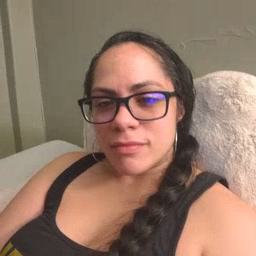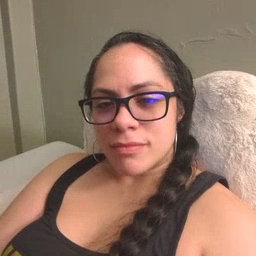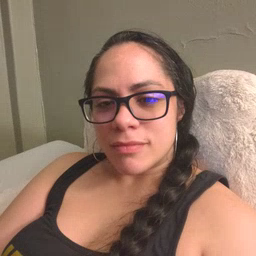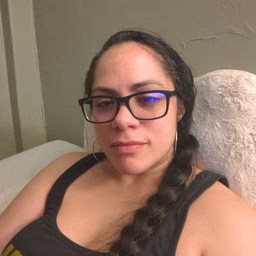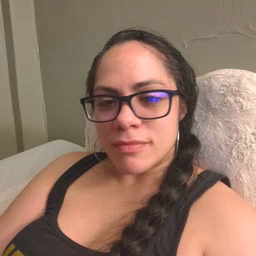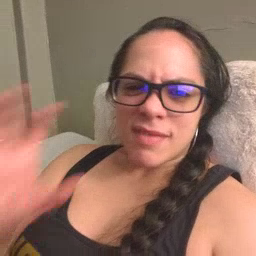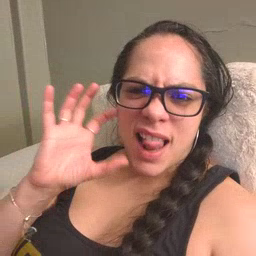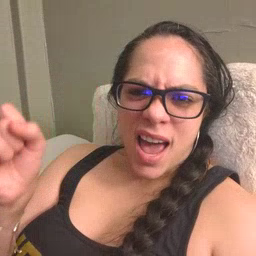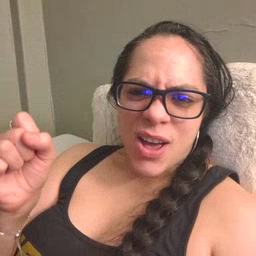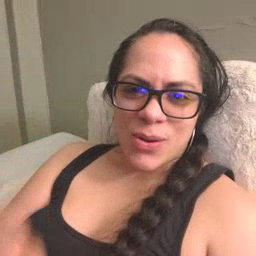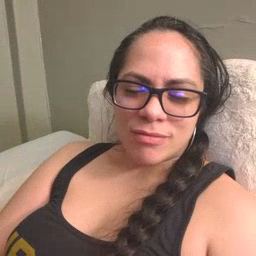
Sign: loud